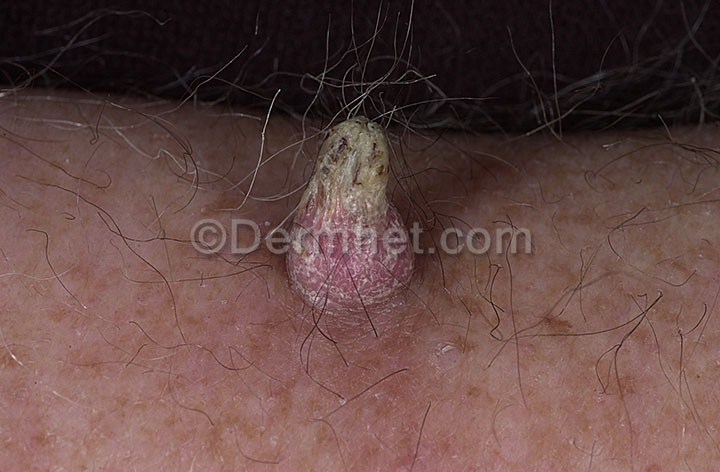
Disease: Actinic Keratosis Basal Cell Carcinoma and other Malignant Lesions